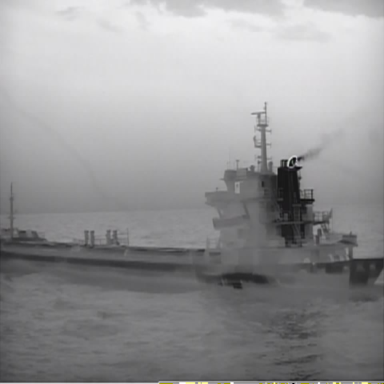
There is a liner in the infrared image.